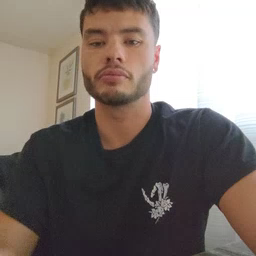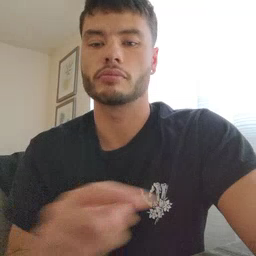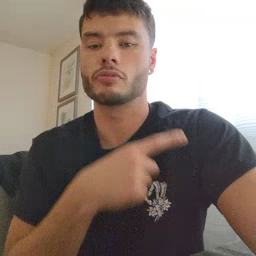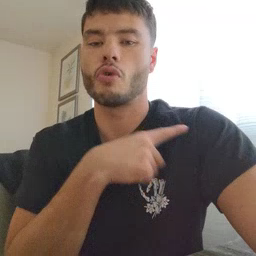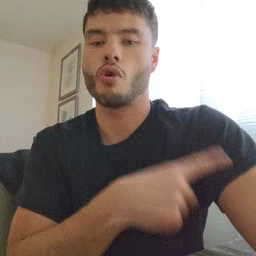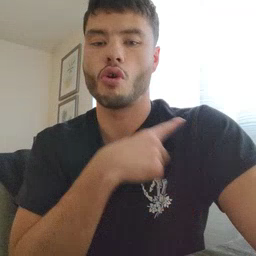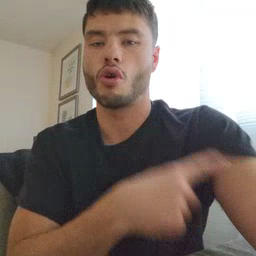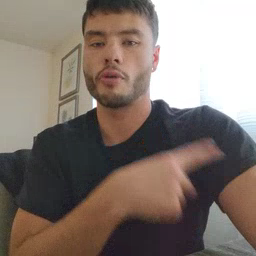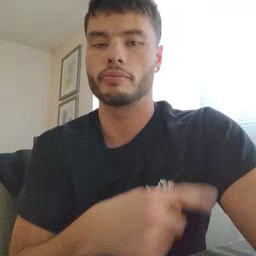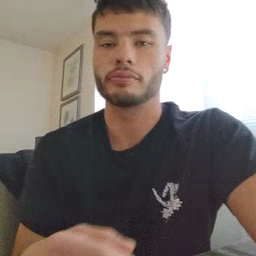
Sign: arm